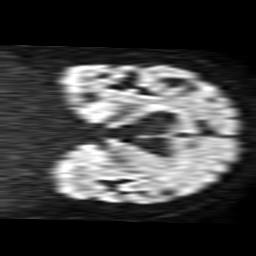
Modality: TRACE
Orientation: coronal
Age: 70
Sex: male
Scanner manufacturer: philips
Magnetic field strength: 1.5 T
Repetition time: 3.681 s
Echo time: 0.09411 s